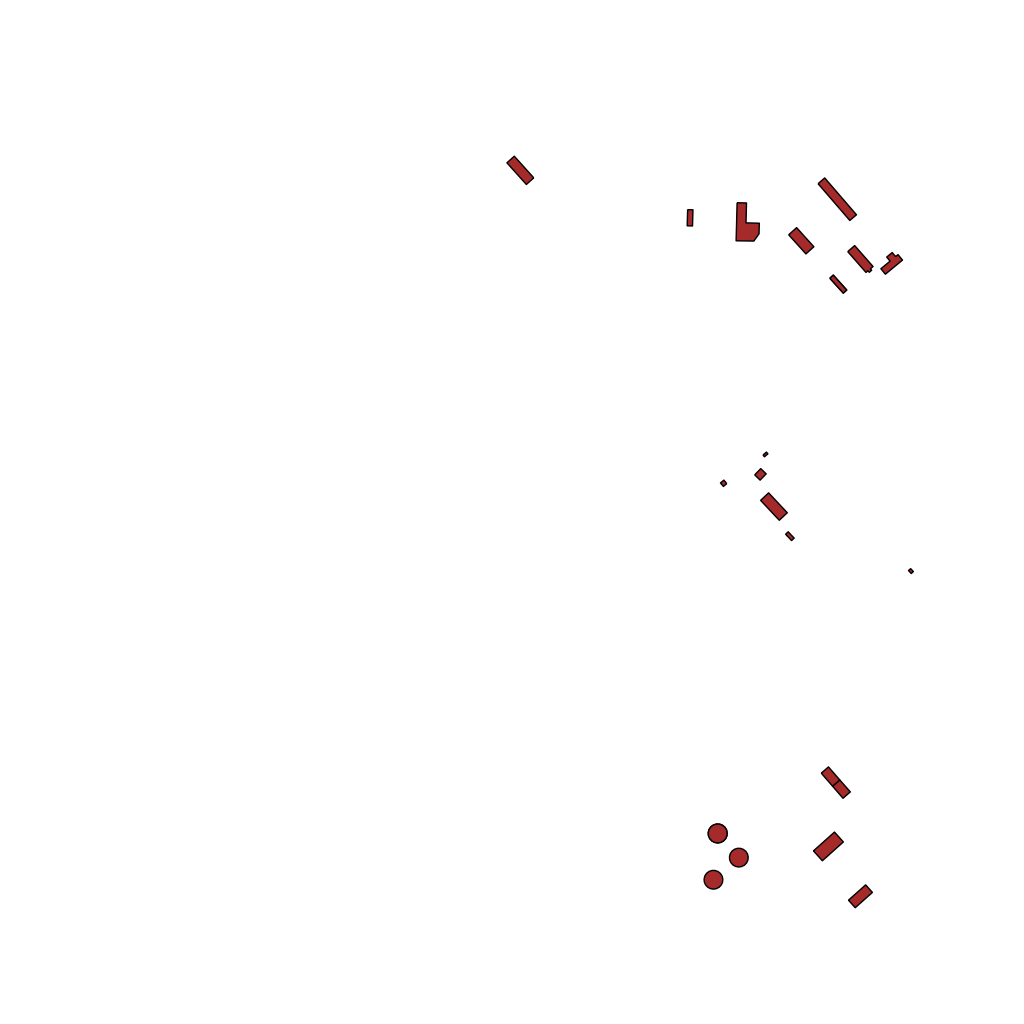
Tags: overhead vector_map, industrial, recreation, individual_rise, density_1, Facility, 1.0 km²